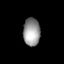
Tissue: lung
Cell type: Fibroblasts
Senescence score: 0.673
Nuclear area (px): 459
Mean DAPI intensity: 152.344